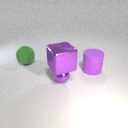
large green rubber sphere behind large purple rubber cylinder